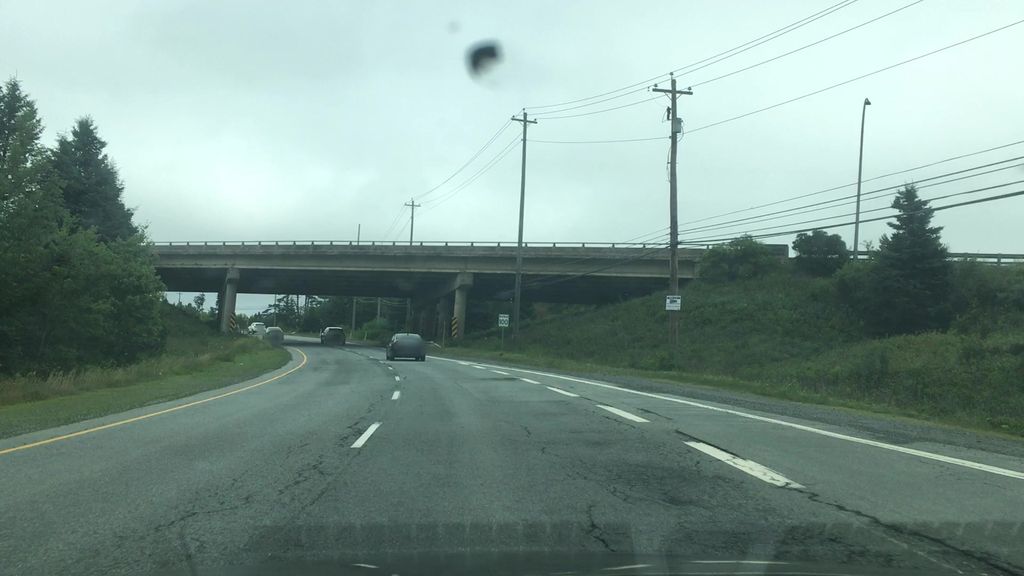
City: halifax